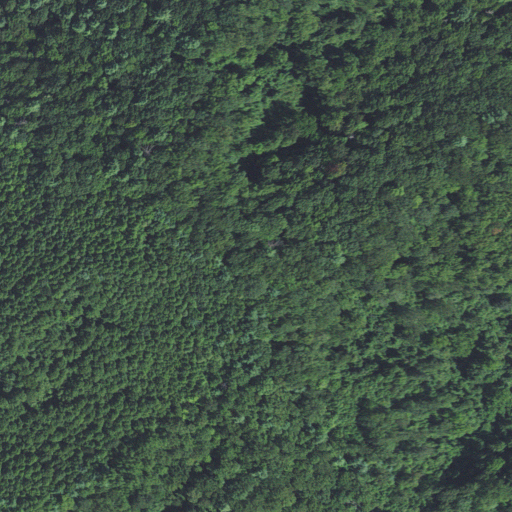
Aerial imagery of mountain in North Carolina named Apple Hole Knob containing deciduous forest, mixed forest, and evergreen forest